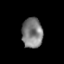
Tissue: lung
Cell type: T cells
Senescence score: 0.2125
Nuclear area (px): 614
Mean DAPI intensity: 127.161